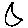
Label: moon